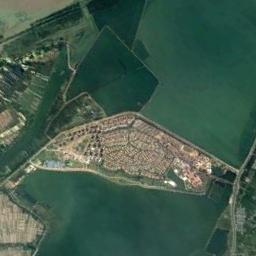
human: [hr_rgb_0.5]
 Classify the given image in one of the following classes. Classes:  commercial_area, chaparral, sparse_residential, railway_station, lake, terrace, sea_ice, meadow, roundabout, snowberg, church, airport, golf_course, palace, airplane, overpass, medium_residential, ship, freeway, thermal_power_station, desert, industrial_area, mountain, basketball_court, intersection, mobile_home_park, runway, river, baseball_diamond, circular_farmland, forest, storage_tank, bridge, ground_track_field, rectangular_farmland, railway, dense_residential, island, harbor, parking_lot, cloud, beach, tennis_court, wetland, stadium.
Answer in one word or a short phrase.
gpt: island